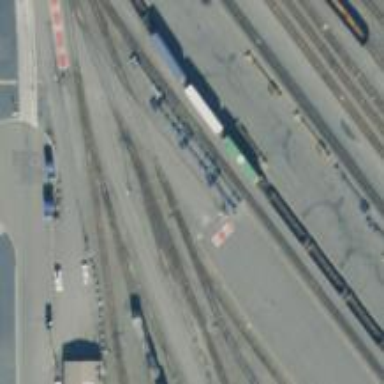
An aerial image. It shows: Railway yard.